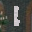
Label: 1